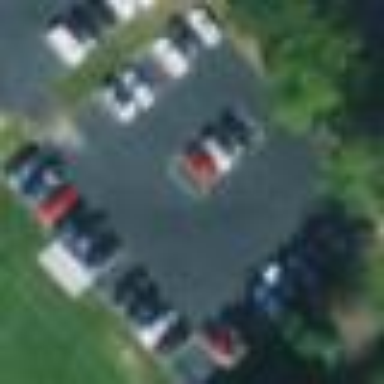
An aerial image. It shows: Parking area.